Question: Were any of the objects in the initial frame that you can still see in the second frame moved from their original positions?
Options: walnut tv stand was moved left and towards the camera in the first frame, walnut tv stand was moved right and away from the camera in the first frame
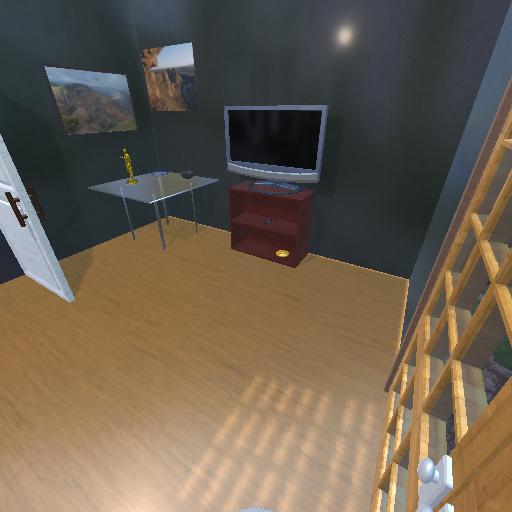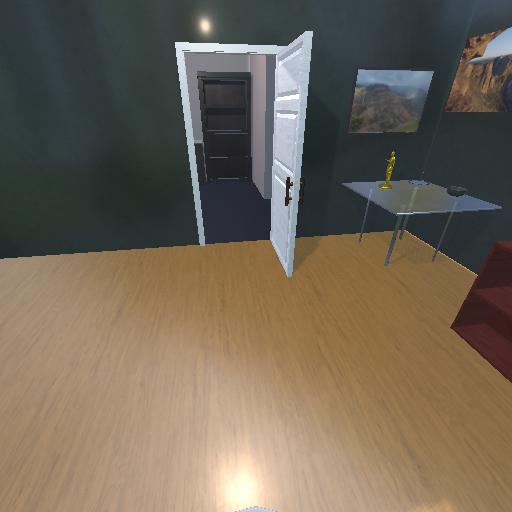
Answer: walnut tv stand was moved left and towards the camera in the first frame